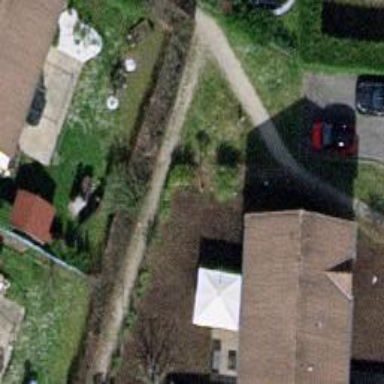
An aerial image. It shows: Footway with fine gravel surface.